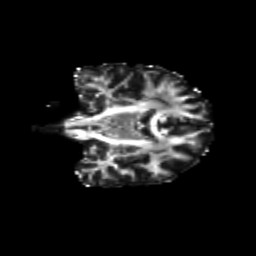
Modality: FA
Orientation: coronal
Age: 39
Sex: male
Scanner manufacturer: siemens
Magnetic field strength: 3 T
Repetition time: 8.6 s
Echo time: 0.095 s